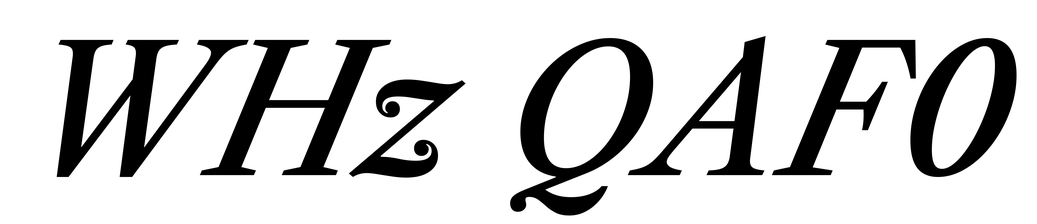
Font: LibreCaslonText-Italic_Medium_Italic